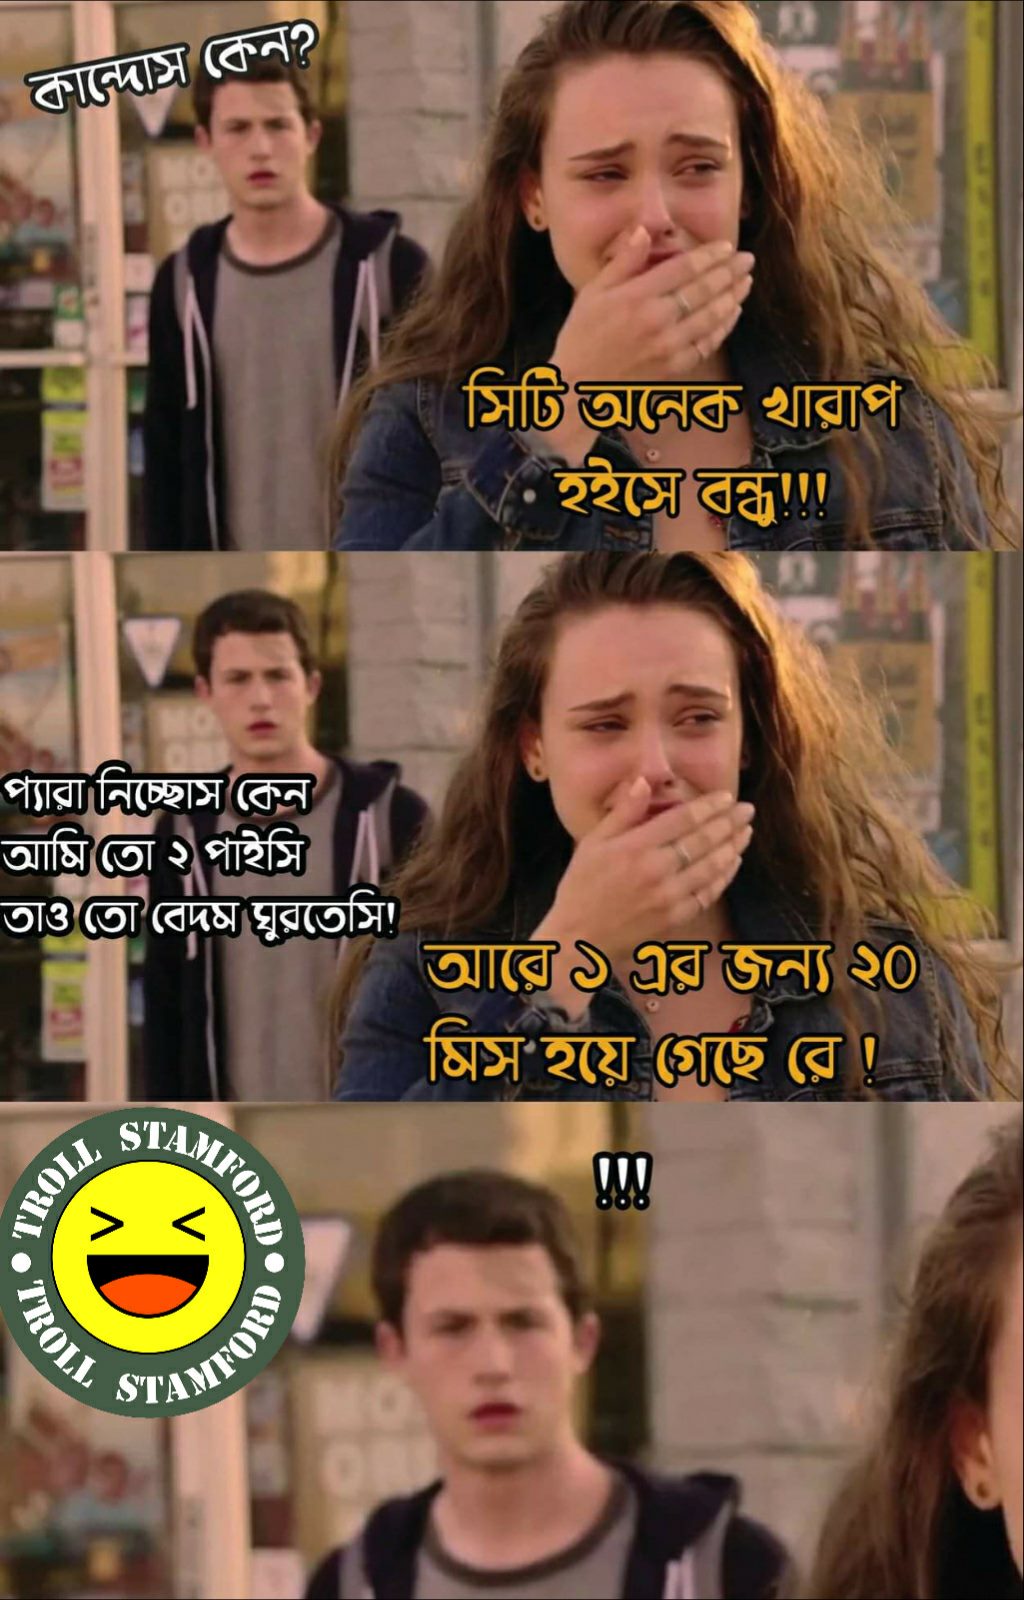
Caption: সিটি অনেক খারাপ হইসে বন্ধু     প্যারা নিচ্ছোস কেন আমি তো ২ পাইসি  তাও তো বেদম ঘুরতেসি !     আরে ১ এর জন্য ২০ মিস হয়ে গেছে রে !
Label: non-hate